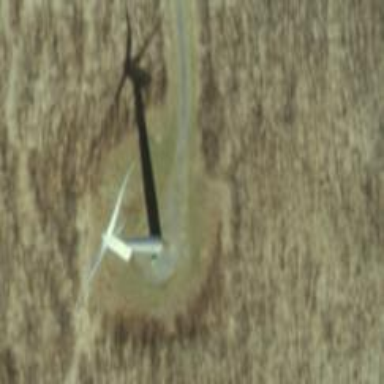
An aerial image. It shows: Wind generator powered by horizontal axis wind turbine.